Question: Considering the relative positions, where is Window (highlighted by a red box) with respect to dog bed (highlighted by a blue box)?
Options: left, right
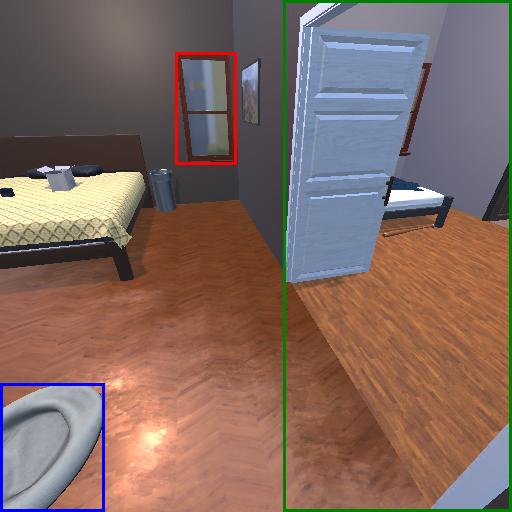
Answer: left